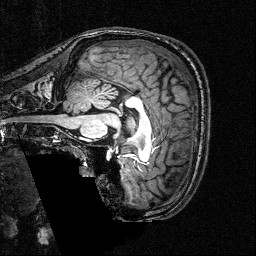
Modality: T1w
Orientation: sagittal
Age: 25
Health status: healthy
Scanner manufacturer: siemens
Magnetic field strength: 3 T
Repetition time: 2.5 s
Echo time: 0.00393 s